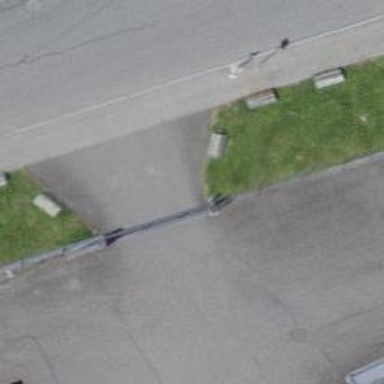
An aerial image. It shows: Gate.